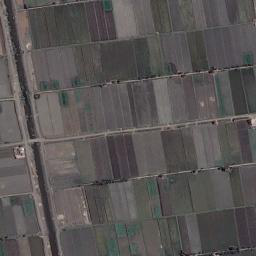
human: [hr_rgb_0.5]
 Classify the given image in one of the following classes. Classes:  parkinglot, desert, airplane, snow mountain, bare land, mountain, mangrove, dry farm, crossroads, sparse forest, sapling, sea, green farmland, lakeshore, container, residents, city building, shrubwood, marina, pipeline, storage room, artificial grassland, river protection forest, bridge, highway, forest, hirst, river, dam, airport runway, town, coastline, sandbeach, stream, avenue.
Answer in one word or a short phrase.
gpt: green farmland